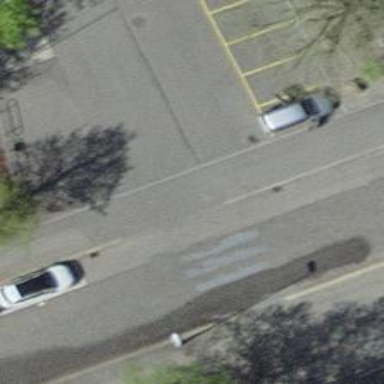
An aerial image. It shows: Uncontrolled zebra crossing on the road.